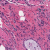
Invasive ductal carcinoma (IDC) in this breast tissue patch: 0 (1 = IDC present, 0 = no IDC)